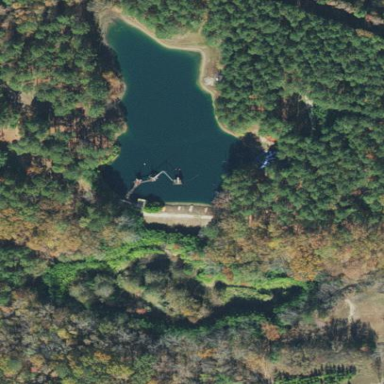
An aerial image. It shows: Pond with natural water.